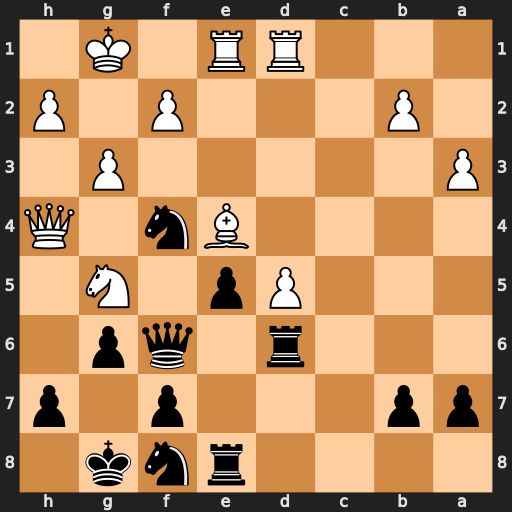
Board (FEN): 4rnk1/pp3p1p/3r1qp1/3Pp1N1/4Bn1Q/P5P1/1P3P1P/3RR1K1
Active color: b
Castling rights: -
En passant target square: -
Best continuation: Qxg5 Qxg5 Nh3+ Kf1 Nxg5